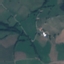
Land use / land cover: Pasture